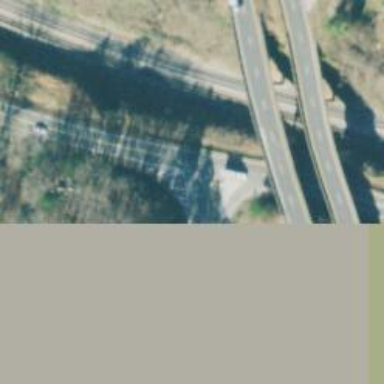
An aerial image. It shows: Primary link highway.